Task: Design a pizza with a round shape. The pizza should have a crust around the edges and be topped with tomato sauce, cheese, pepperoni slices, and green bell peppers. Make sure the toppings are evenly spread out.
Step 689:
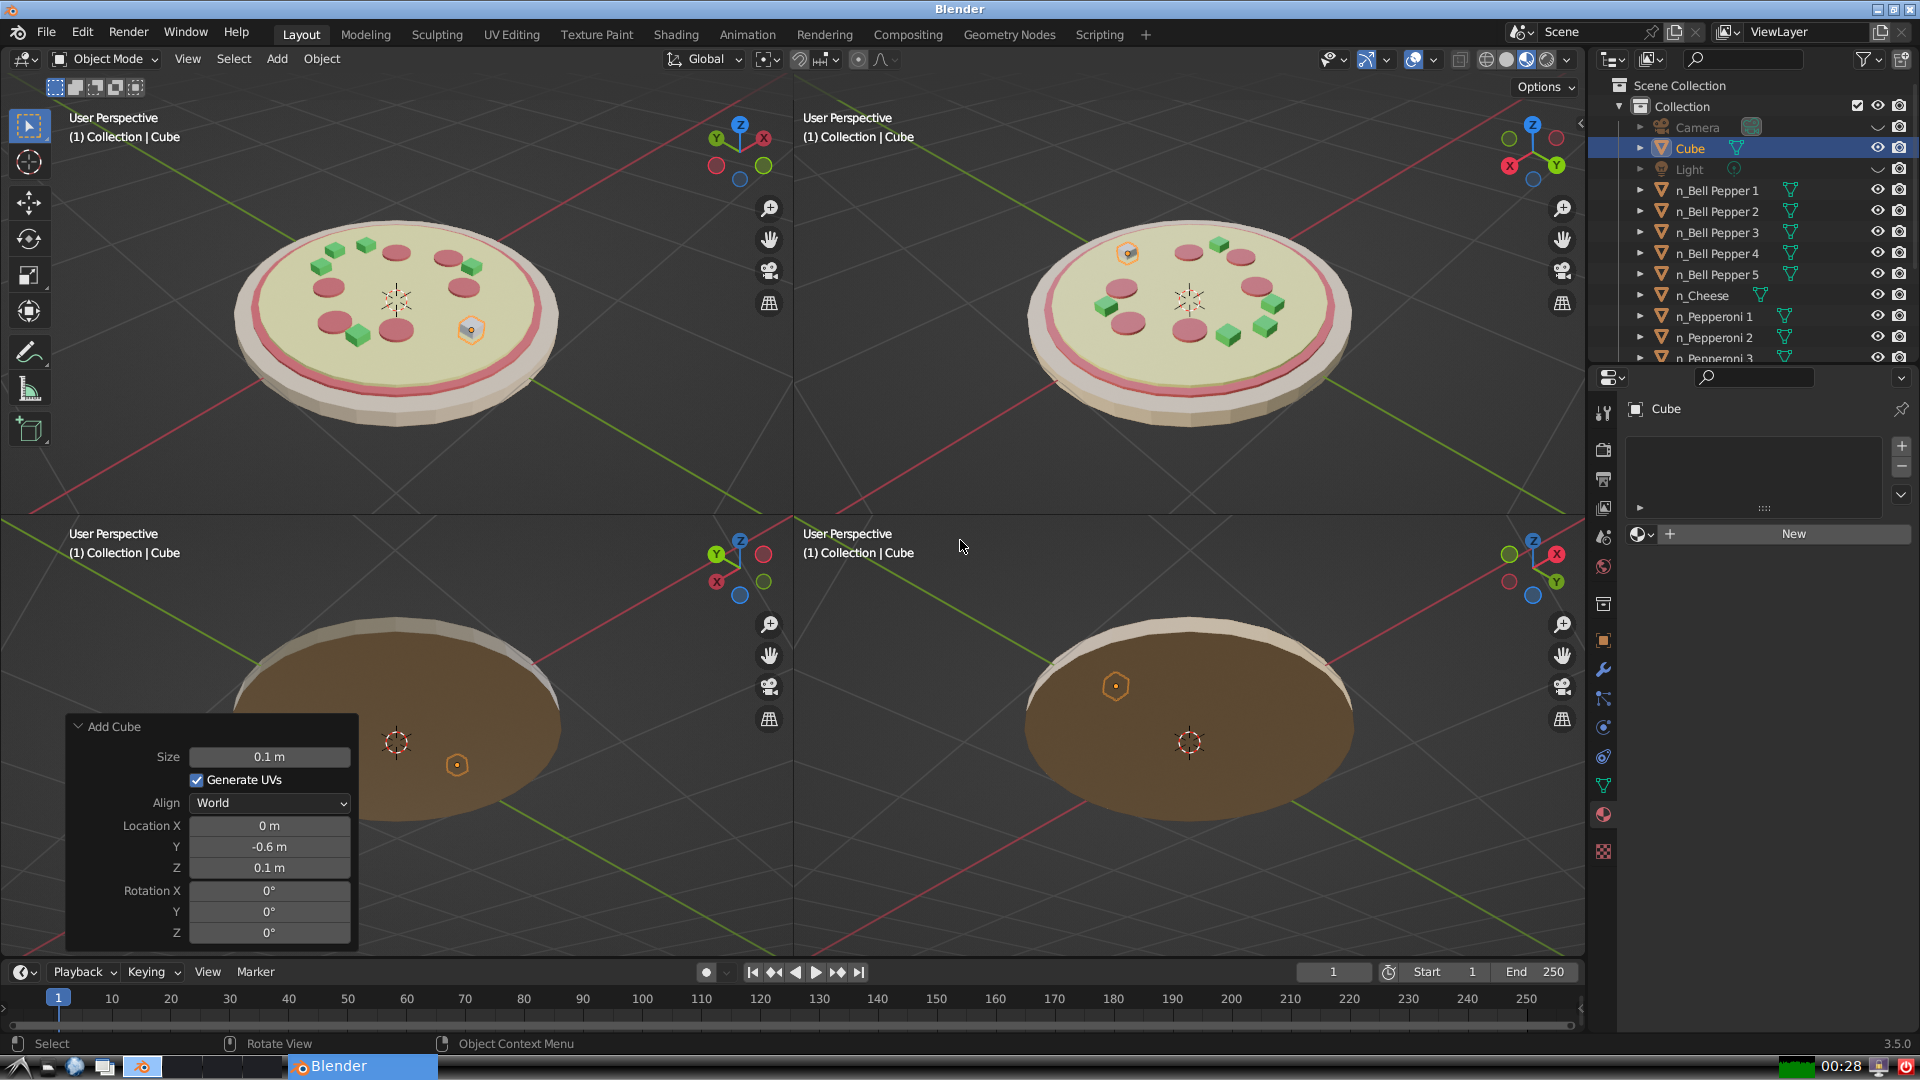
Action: {"mouse_move": [1608, 631]}